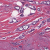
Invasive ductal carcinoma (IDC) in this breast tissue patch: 1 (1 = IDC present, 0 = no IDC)